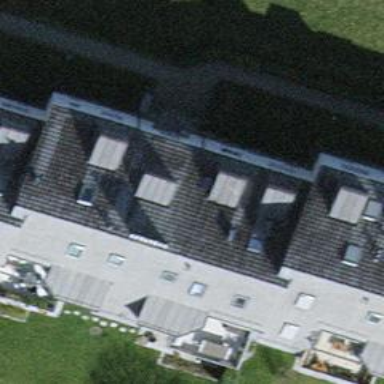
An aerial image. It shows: Building with tile roof.